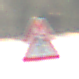
Verkehrszeichen: FussgaengerRechts
Umgebung: Outdoor, Nature
Tageszeit: Midday
Wetter: PartlyCloudy
Licht: Natural
Jahreszeit: NotSpecified
Kontrast: HighContrast